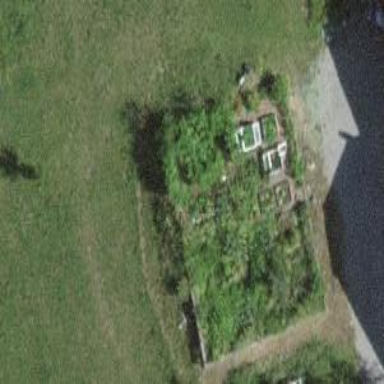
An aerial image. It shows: Garden that is leisure land.